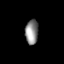
Tissue: prostate
Cell type: Myeloid cells
Senescence score: 0.2899
Nuclear area (px): 315
Mean DAPI intensity: 138.832